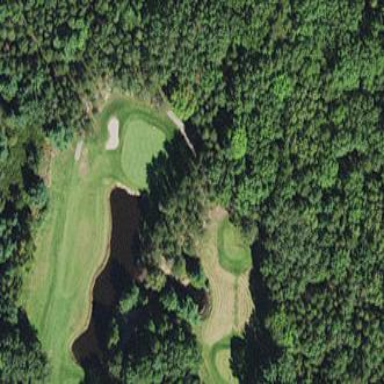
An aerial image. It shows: Picturesque scene of golf course with lateral water hazard.